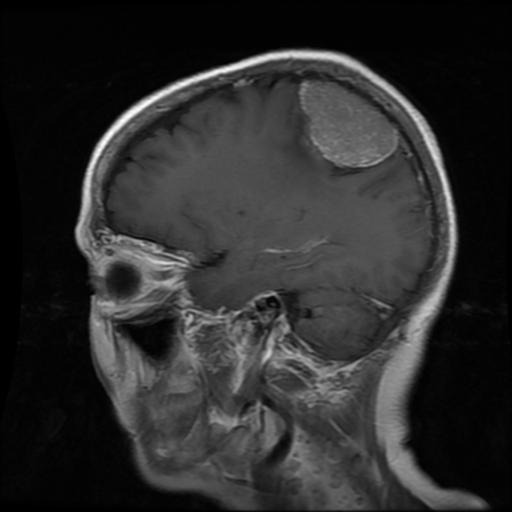
Label: meningioma